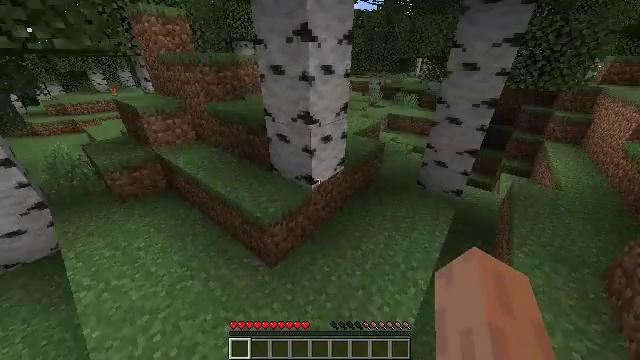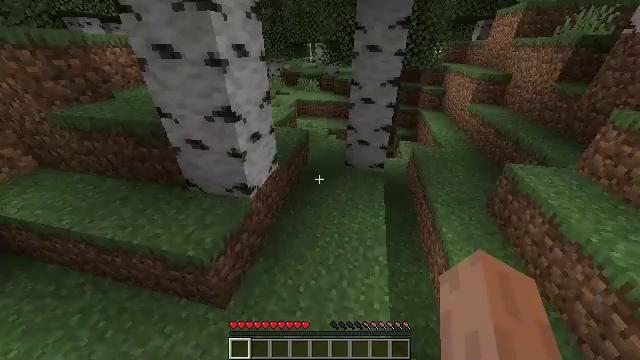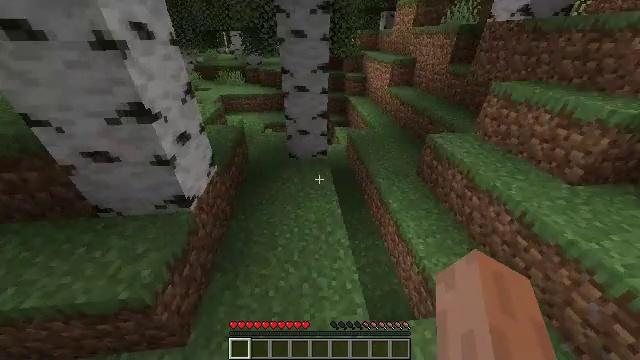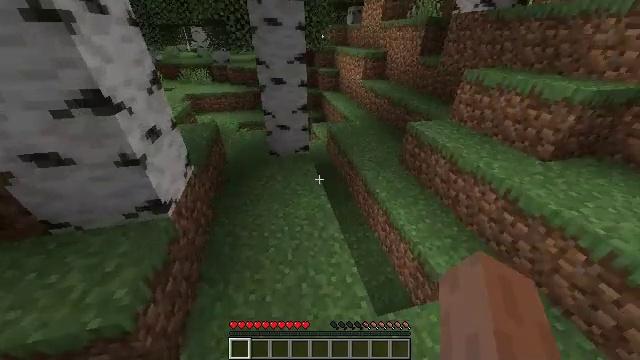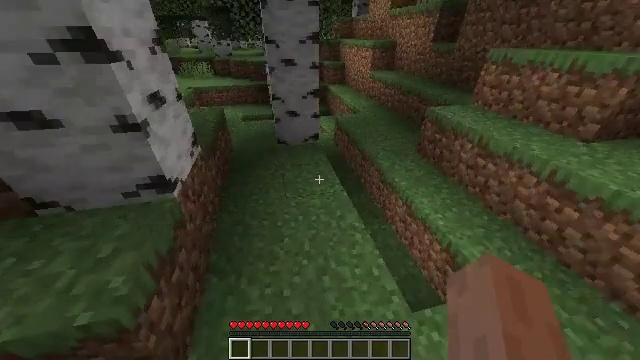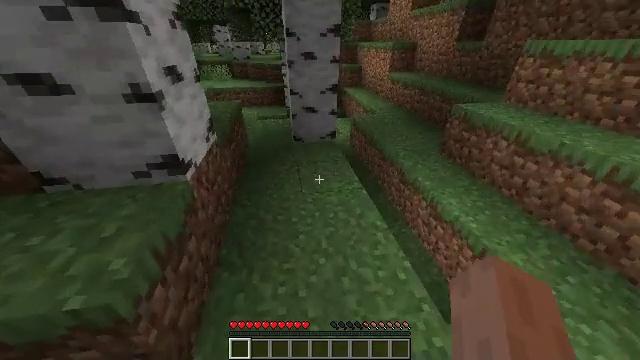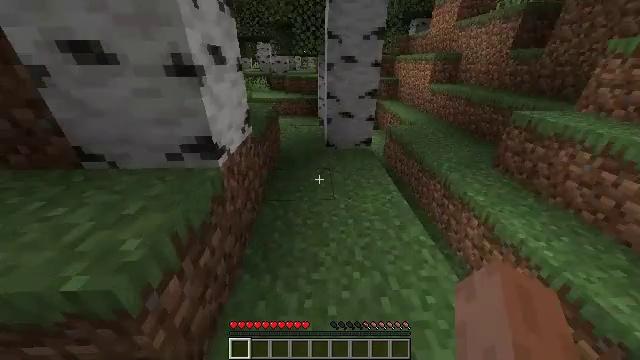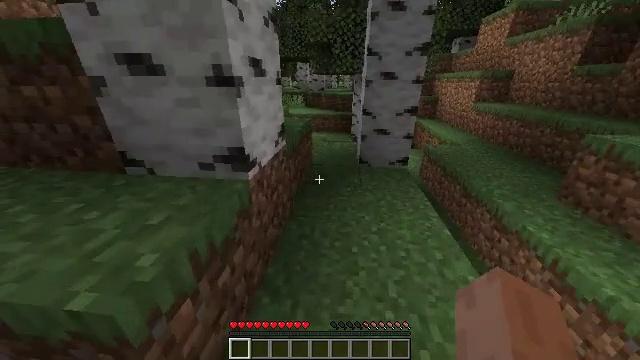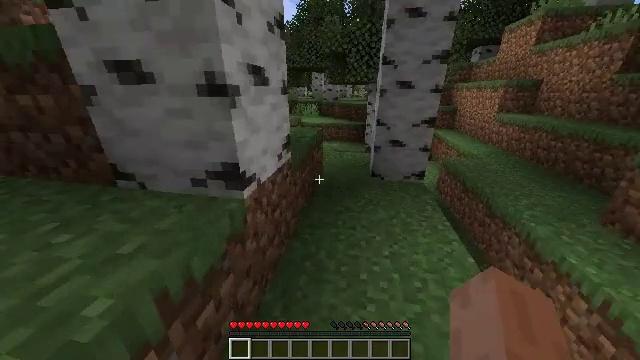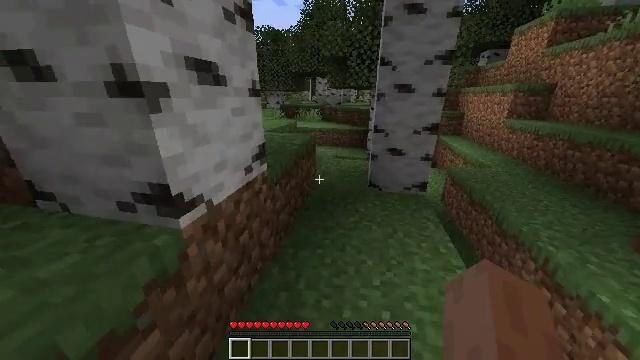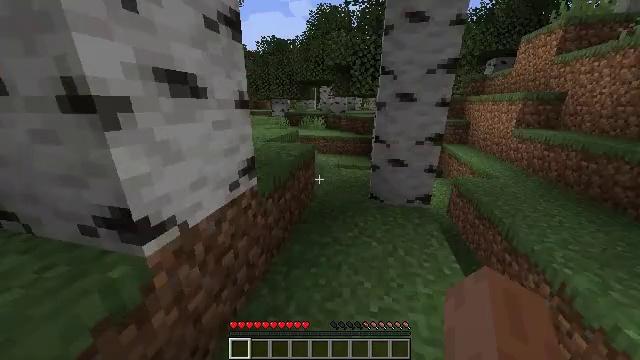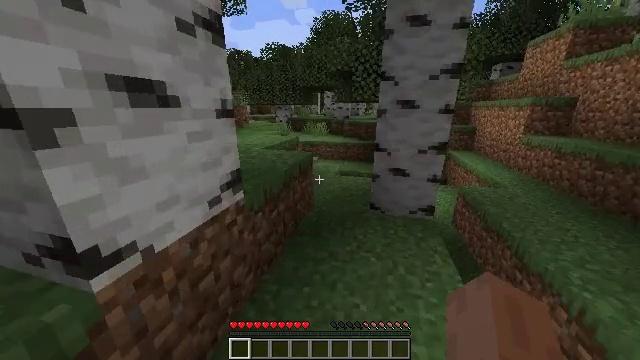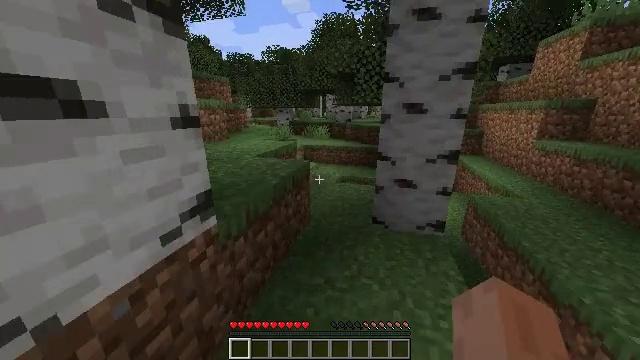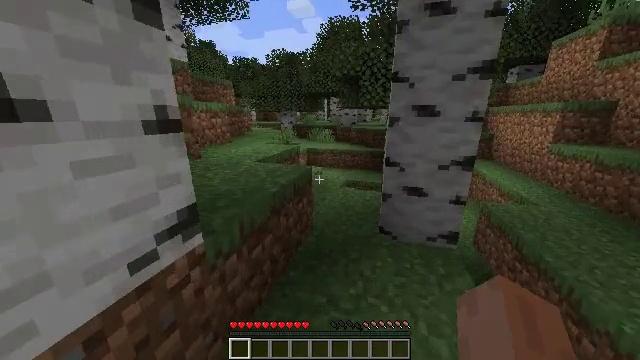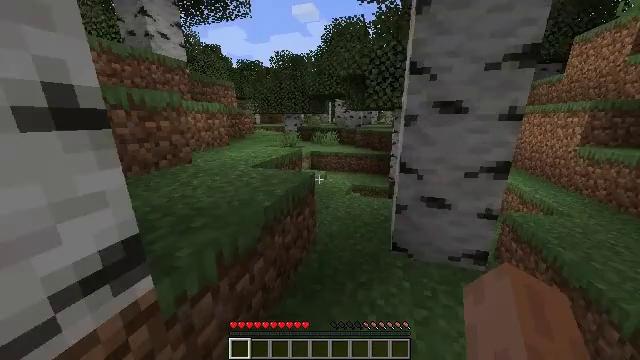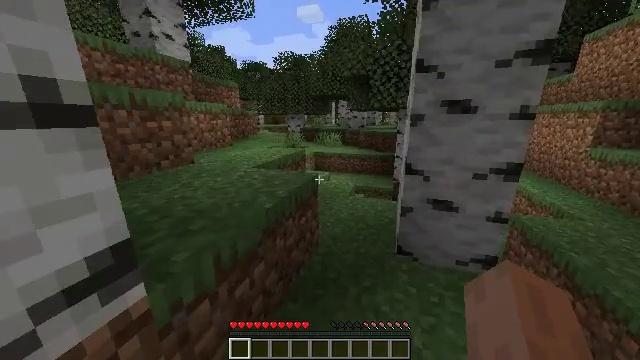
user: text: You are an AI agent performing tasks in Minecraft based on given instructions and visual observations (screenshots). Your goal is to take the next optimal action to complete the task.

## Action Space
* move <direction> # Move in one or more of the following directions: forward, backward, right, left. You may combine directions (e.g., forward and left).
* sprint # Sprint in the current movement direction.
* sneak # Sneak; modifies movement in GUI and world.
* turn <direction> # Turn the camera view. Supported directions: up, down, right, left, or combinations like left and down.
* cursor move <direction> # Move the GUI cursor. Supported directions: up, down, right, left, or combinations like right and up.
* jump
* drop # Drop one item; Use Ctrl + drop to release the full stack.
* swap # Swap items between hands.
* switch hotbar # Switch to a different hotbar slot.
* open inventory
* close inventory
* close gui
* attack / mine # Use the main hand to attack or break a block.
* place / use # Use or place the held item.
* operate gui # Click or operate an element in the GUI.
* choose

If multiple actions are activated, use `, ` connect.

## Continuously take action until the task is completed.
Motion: motion action
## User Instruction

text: Pick the peony from the grass.
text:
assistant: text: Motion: move forward, sprint, turn right and down
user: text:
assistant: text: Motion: move forward, sprint, turn right and down
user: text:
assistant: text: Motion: move forward and move right, sprint, turn right
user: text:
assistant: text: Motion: move forward and move right, sprint
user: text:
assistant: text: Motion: move forward and move right, sprint, turn left and up
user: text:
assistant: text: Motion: move forward and move right, sprint, turn left and up
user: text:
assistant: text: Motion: move forward and move right, sprint, turn left and up
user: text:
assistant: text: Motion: move forward and move right, sprint, turn left and up
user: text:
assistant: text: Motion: move forward and move right, sprint, turn left and up
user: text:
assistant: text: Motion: move forward and move right, sprint, turn left and up
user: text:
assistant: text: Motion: move forward, sprint, turn left and up
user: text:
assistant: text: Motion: move forward, sprint
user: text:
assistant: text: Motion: move forward, sprint, turn left
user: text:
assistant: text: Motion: move forward, sprint, turn left
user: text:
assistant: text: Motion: move forward, sprint
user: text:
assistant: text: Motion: move forward, sprint, turn left
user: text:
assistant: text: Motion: move forward, sprint, turn left
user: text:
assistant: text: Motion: move forward, sprint
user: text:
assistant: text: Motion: move forward, sprint
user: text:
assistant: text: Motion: move forward, sprint
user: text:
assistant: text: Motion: move forward, sprint
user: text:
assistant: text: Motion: move forward, sprint
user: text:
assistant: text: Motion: move forward, sprint
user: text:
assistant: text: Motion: move forward, sprint
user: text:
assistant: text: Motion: move forward, sprint
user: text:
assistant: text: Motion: move forward, sprint
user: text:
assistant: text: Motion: move forward, sprint
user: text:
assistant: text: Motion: move forward, sprint
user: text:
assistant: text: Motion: move forward, sprint
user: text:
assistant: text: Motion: move forward, sprint